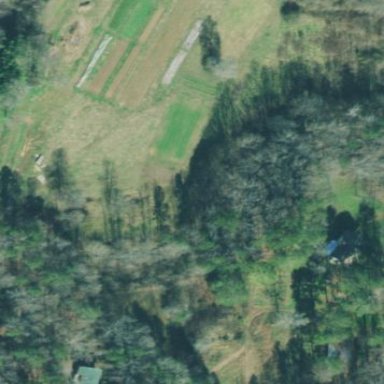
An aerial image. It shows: Farm area.